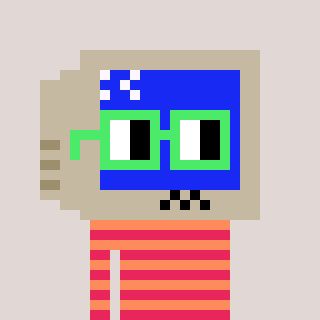
a pixel art character with square light green glasses, a old monitor-shaped head and a peachy-colored body on a warm background